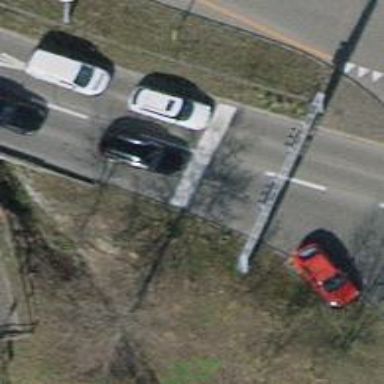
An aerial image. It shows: Road with traffic signals.